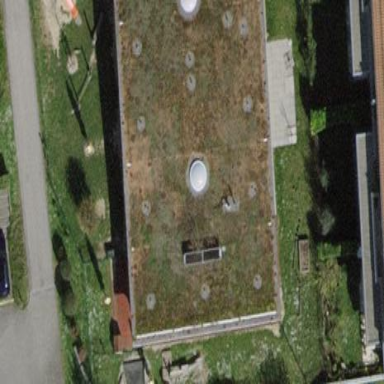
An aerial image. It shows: Kindergarten building.